Current action and preconditions to check: path_clear

Your task: For each precondition in the list above, predict whether it will hold at this action.

Consider the current scene as observed from the mobile robot's camera, and analyze the predicted future states of all dynamic agents (e.g., people, animals, vehicles, or any moving entities) within the NEXT SECOND.

IMPORTANT: Only answer "very likely" if you are absolutely certain—based on strong, clear evidence—that a dynamic agent will violate the precondition in the predicted future state. Do NOT answer "very likely" for unlikely, ambiguous, or low-probability risks.

Ask yourself for each precondition: Is there a high probability, with clear and convincing evidence, that the predicted future states of any dynamic agent will interfere with the predicted future state of the currently executing action within the NEXT SECOND, causing that precondition to fail?

Assess the risk level based on these predictions. Use "likely" or "very likely" if motions create a clear risk of interference.

Use "neutral" or "improbable" if agents are nearby but their predicted paths are clearly diverging or non-conflicting.

Failure Risk Categories: "very improbable", "improbable", "neutral", "likely", "very likely"

Answer Format: Output ONLY the probability_of_failure value from these categories: "very improbable", "improbable", "neutral", "likely", "very likely"

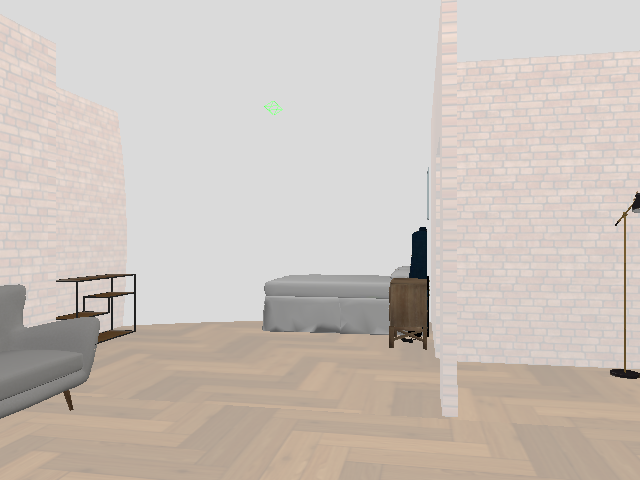

Answer: very improbable